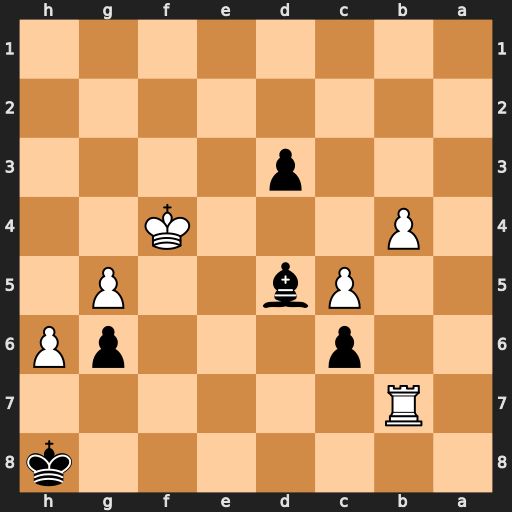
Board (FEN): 7k/1R6/2p3pP/2Pb2P1/1P3K2/3p4/8/8
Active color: b
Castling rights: -
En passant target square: -
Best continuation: d2 Rb8+ Kh7